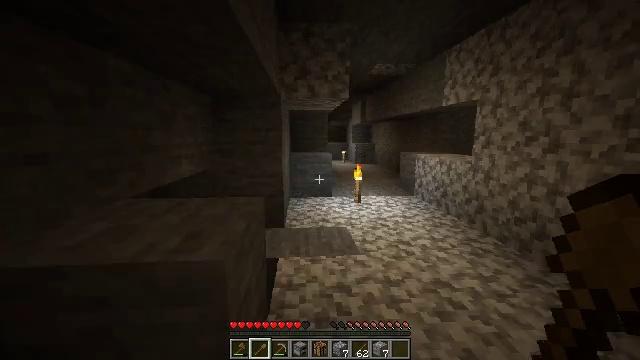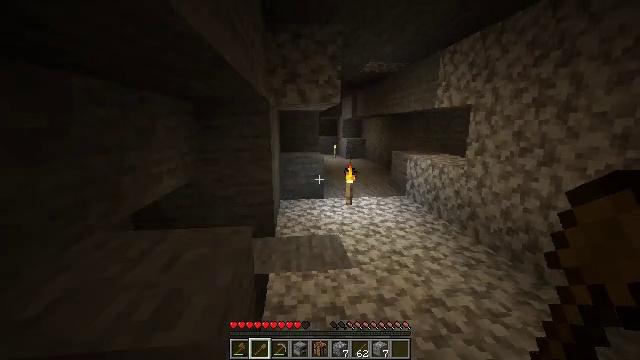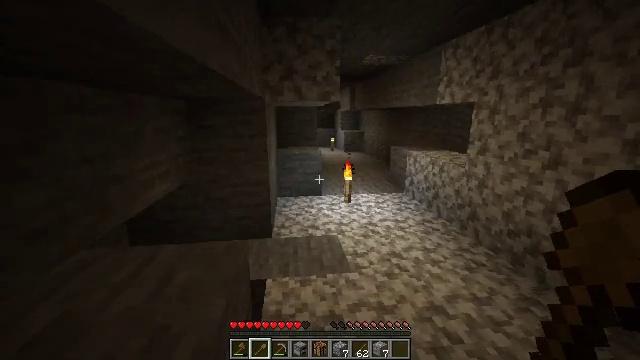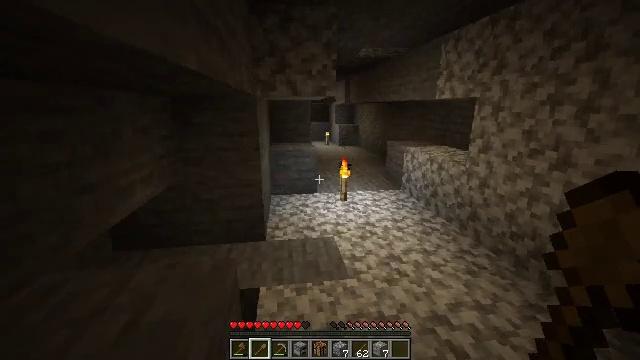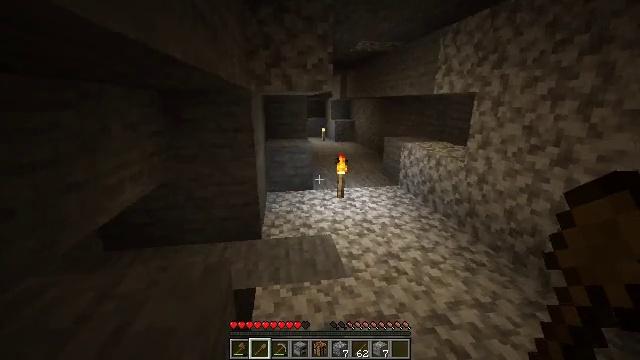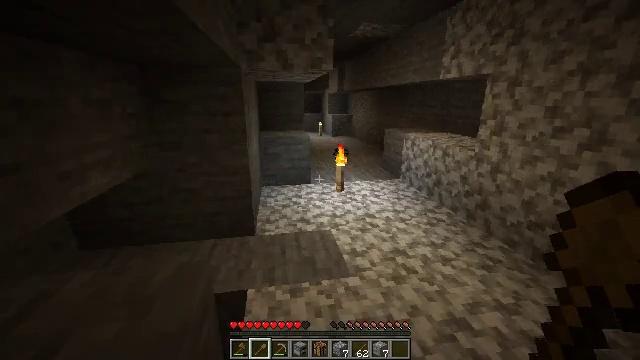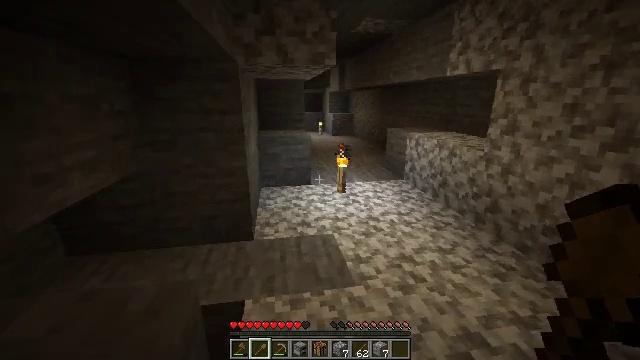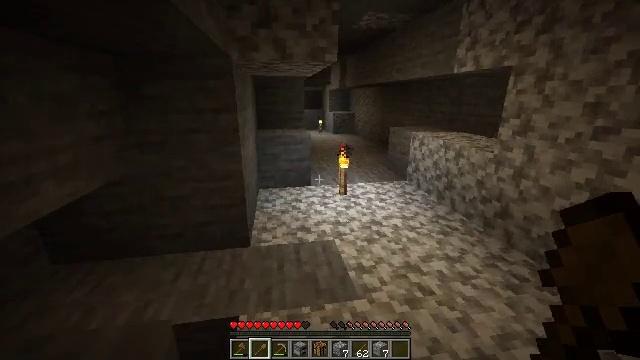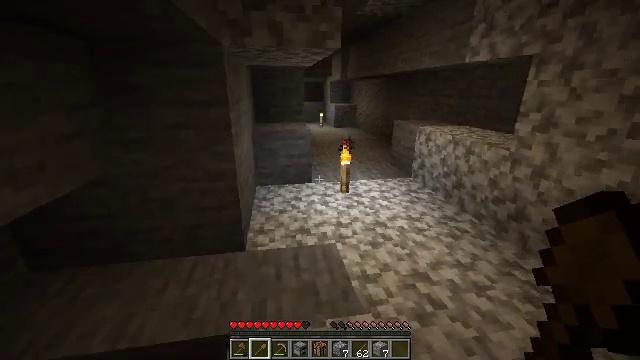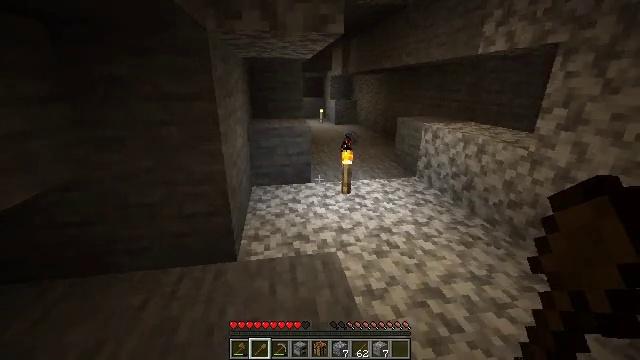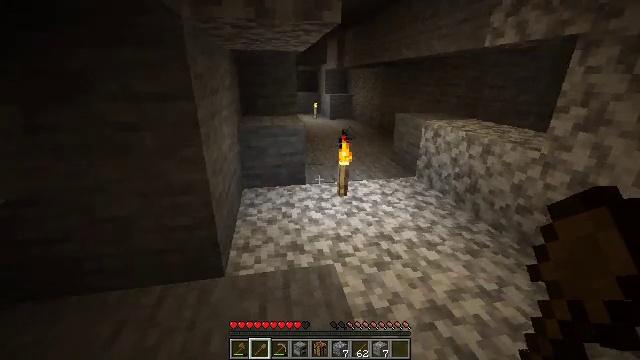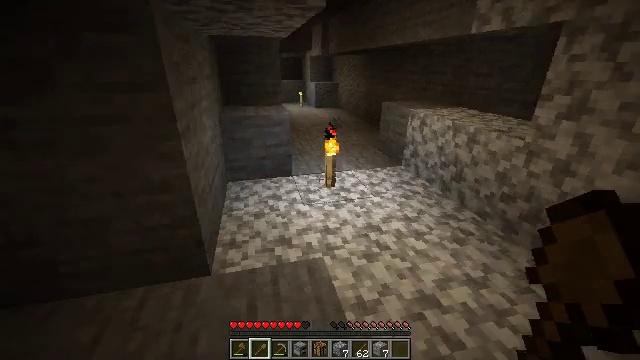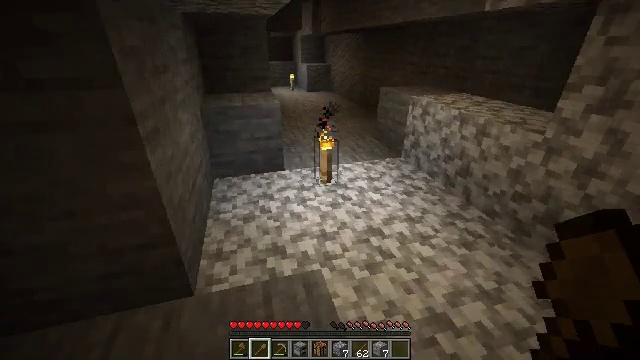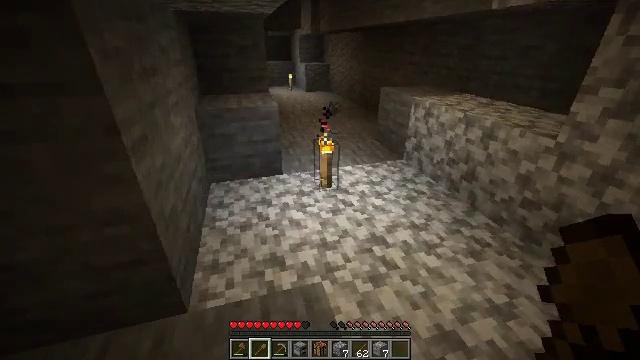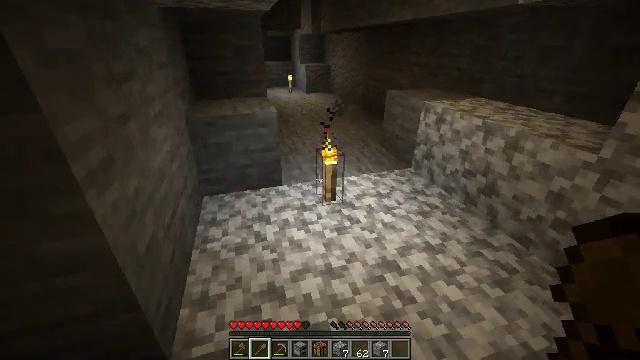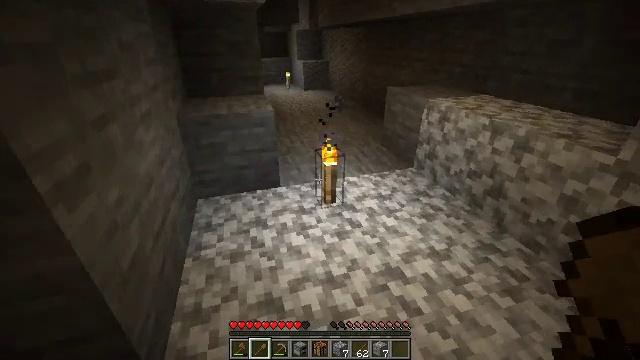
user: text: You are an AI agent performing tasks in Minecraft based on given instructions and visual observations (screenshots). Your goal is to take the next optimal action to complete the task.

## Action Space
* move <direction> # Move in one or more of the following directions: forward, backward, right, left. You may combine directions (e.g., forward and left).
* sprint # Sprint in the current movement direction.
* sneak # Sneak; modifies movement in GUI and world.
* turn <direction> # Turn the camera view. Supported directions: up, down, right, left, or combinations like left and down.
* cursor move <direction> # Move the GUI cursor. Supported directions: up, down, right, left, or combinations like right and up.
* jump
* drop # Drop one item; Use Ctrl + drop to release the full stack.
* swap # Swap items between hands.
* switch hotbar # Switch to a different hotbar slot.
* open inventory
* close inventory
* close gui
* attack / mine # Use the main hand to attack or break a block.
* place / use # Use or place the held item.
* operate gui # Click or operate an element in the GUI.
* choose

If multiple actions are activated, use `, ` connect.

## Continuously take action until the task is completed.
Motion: motion action
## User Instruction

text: Gather the torch from its position.
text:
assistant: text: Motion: move forward, turn right and down, jump
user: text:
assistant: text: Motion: move forward, turn down, jump
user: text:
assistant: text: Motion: move forward, turn right and down
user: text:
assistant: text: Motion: move forward
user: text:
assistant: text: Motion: move forward
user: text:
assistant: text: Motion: move forward
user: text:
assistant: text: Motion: move forward
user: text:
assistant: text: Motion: move forward, turn down
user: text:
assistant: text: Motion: move forward
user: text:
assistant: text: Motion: move forward, turn right and down
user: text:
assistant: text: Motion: move forward, turn right and down
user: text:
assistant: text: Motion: move forward, turn right and down
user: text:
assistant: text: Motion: move forward
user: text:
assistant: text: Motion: move forward
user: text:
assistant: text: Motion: move forward
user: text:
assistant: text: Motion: move forward, turn down
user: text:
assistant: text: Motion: move forward, attack / mine
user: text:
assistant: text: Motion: move forward, attack / mine
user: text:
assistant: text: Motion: move forward, attack / mine
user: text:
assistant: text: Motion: move forward, attack / mine
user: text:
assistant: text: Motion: move forward
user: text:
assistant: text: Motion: move forward
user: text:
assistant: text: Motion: move forward
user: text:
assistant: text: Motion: move forward, turn left
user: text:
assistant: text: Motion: move forward, turn left
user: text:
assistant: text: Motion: move forward, turn left and up
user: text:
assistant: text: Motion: move forward, turn left and up
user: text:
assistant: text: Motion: move forward, turn left and up
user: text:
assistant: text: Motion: move forward, turn up
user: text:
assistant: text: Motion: move forward